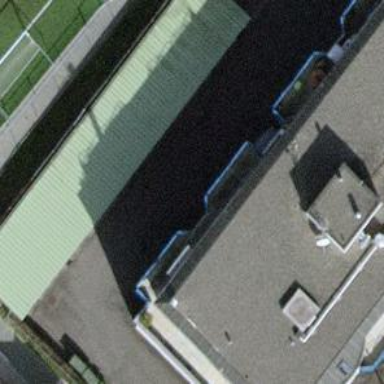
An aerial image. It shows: Carport building.